Interaction volume radius: 10 \u00c5
Interaction volume height: 20 \u00c5
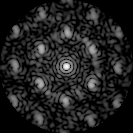
Disorder parameter: 0.4927